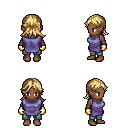
a pixel art fantasy rpg character, female body template, human, dark skin, chain tabard jacket, teal pants, blonde loose hair, gold gloves, four views (front, back, left, right), 2x2 character sprite sheet, small pixel art, hard edges, no anti-aliasing